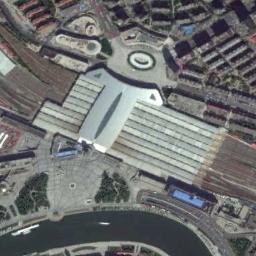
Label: railway_station